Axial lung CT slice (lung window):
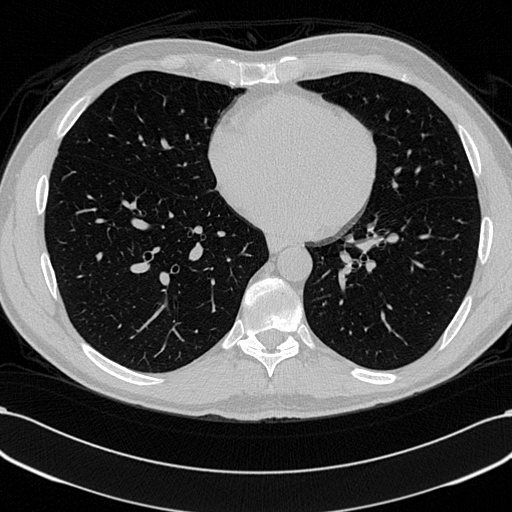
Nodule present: no